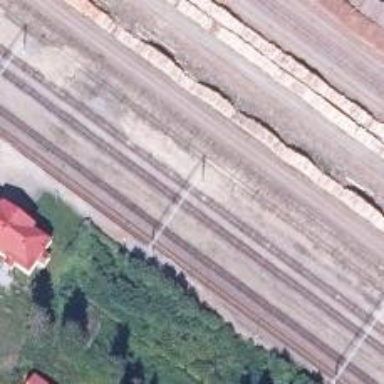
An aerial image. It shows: Railway siding with rails.